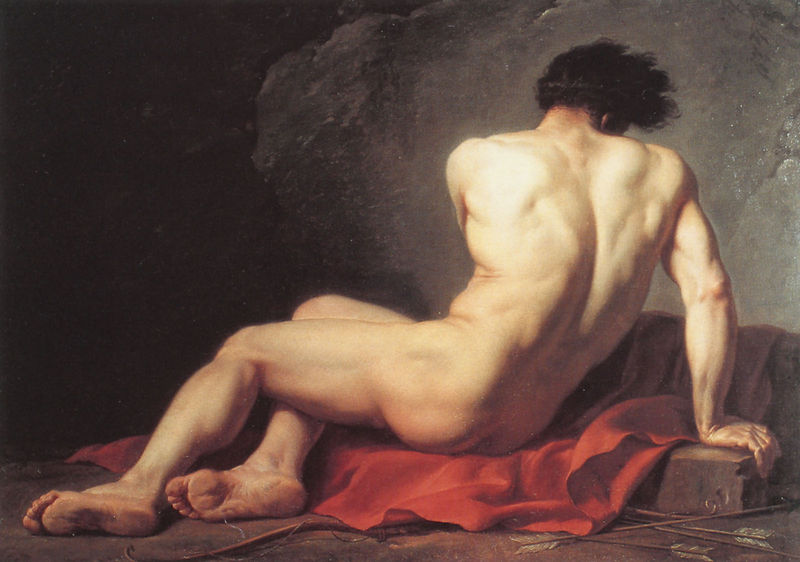
Titel: Studie eines Mannes, genannt Patrokles
Künstler: Jacques-Louis David
Institution: Cherbourg, Musée Thomas-Henry
Schlagwörter: akt, fuß, gemälde, hand, haut, kopf, kämpfer, körper, mann, nackt, braun, finger, grau, ohr, rücken, schwarz, stützen, rot, tuch, wand, arm, arme, stein, hals, öl, kalt, wind, haare, mantel, sitzend, decke, locken, schultern, füße, rückenansicht, liegen, bogen, fels, sturm, muskeln, hinterkopf, liegend, scham, zehen, jüngling, fusssohle, muskel, david, drehung, pfeil, pfeile, purpur, koffer, adonis, liegender, sebastian, fußsohlen, schwarzes haar, liegender akt, zerzaust, po, muskelparien, tenebrismo